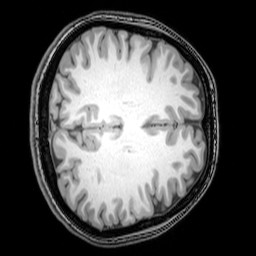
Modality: T1w
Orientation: axial
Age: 23
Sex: female
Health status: healthy
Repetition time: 0.081 s
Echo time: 0.037 s